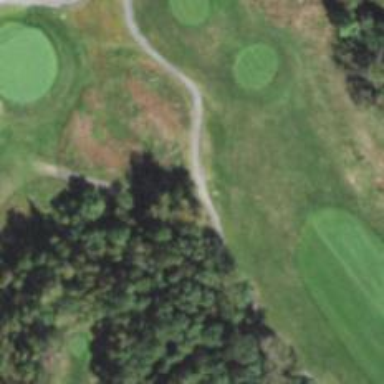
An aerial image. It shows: Pathway for golfing.